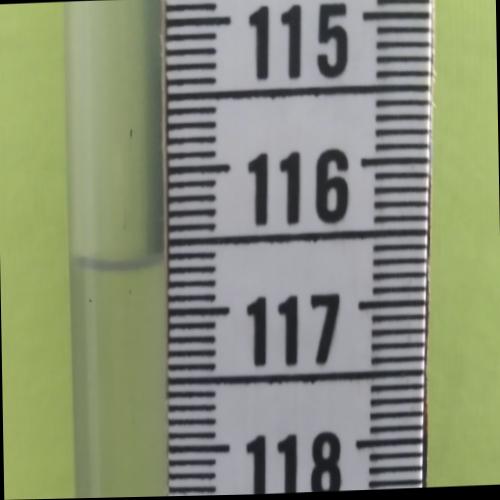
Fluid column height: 116.6 cm